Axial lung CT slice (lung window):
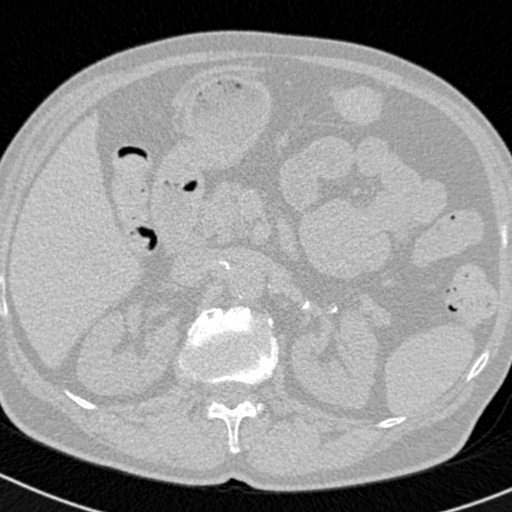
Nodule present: no